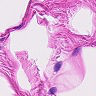
Metastatic tissue present: no